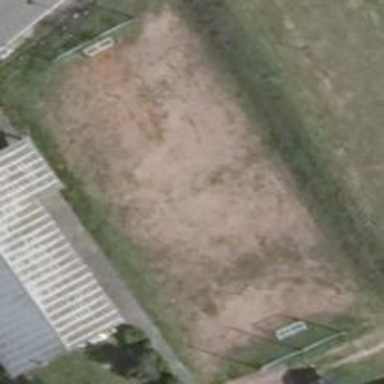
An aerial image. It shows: Soccer pitch for leisureland activities.